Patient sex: M
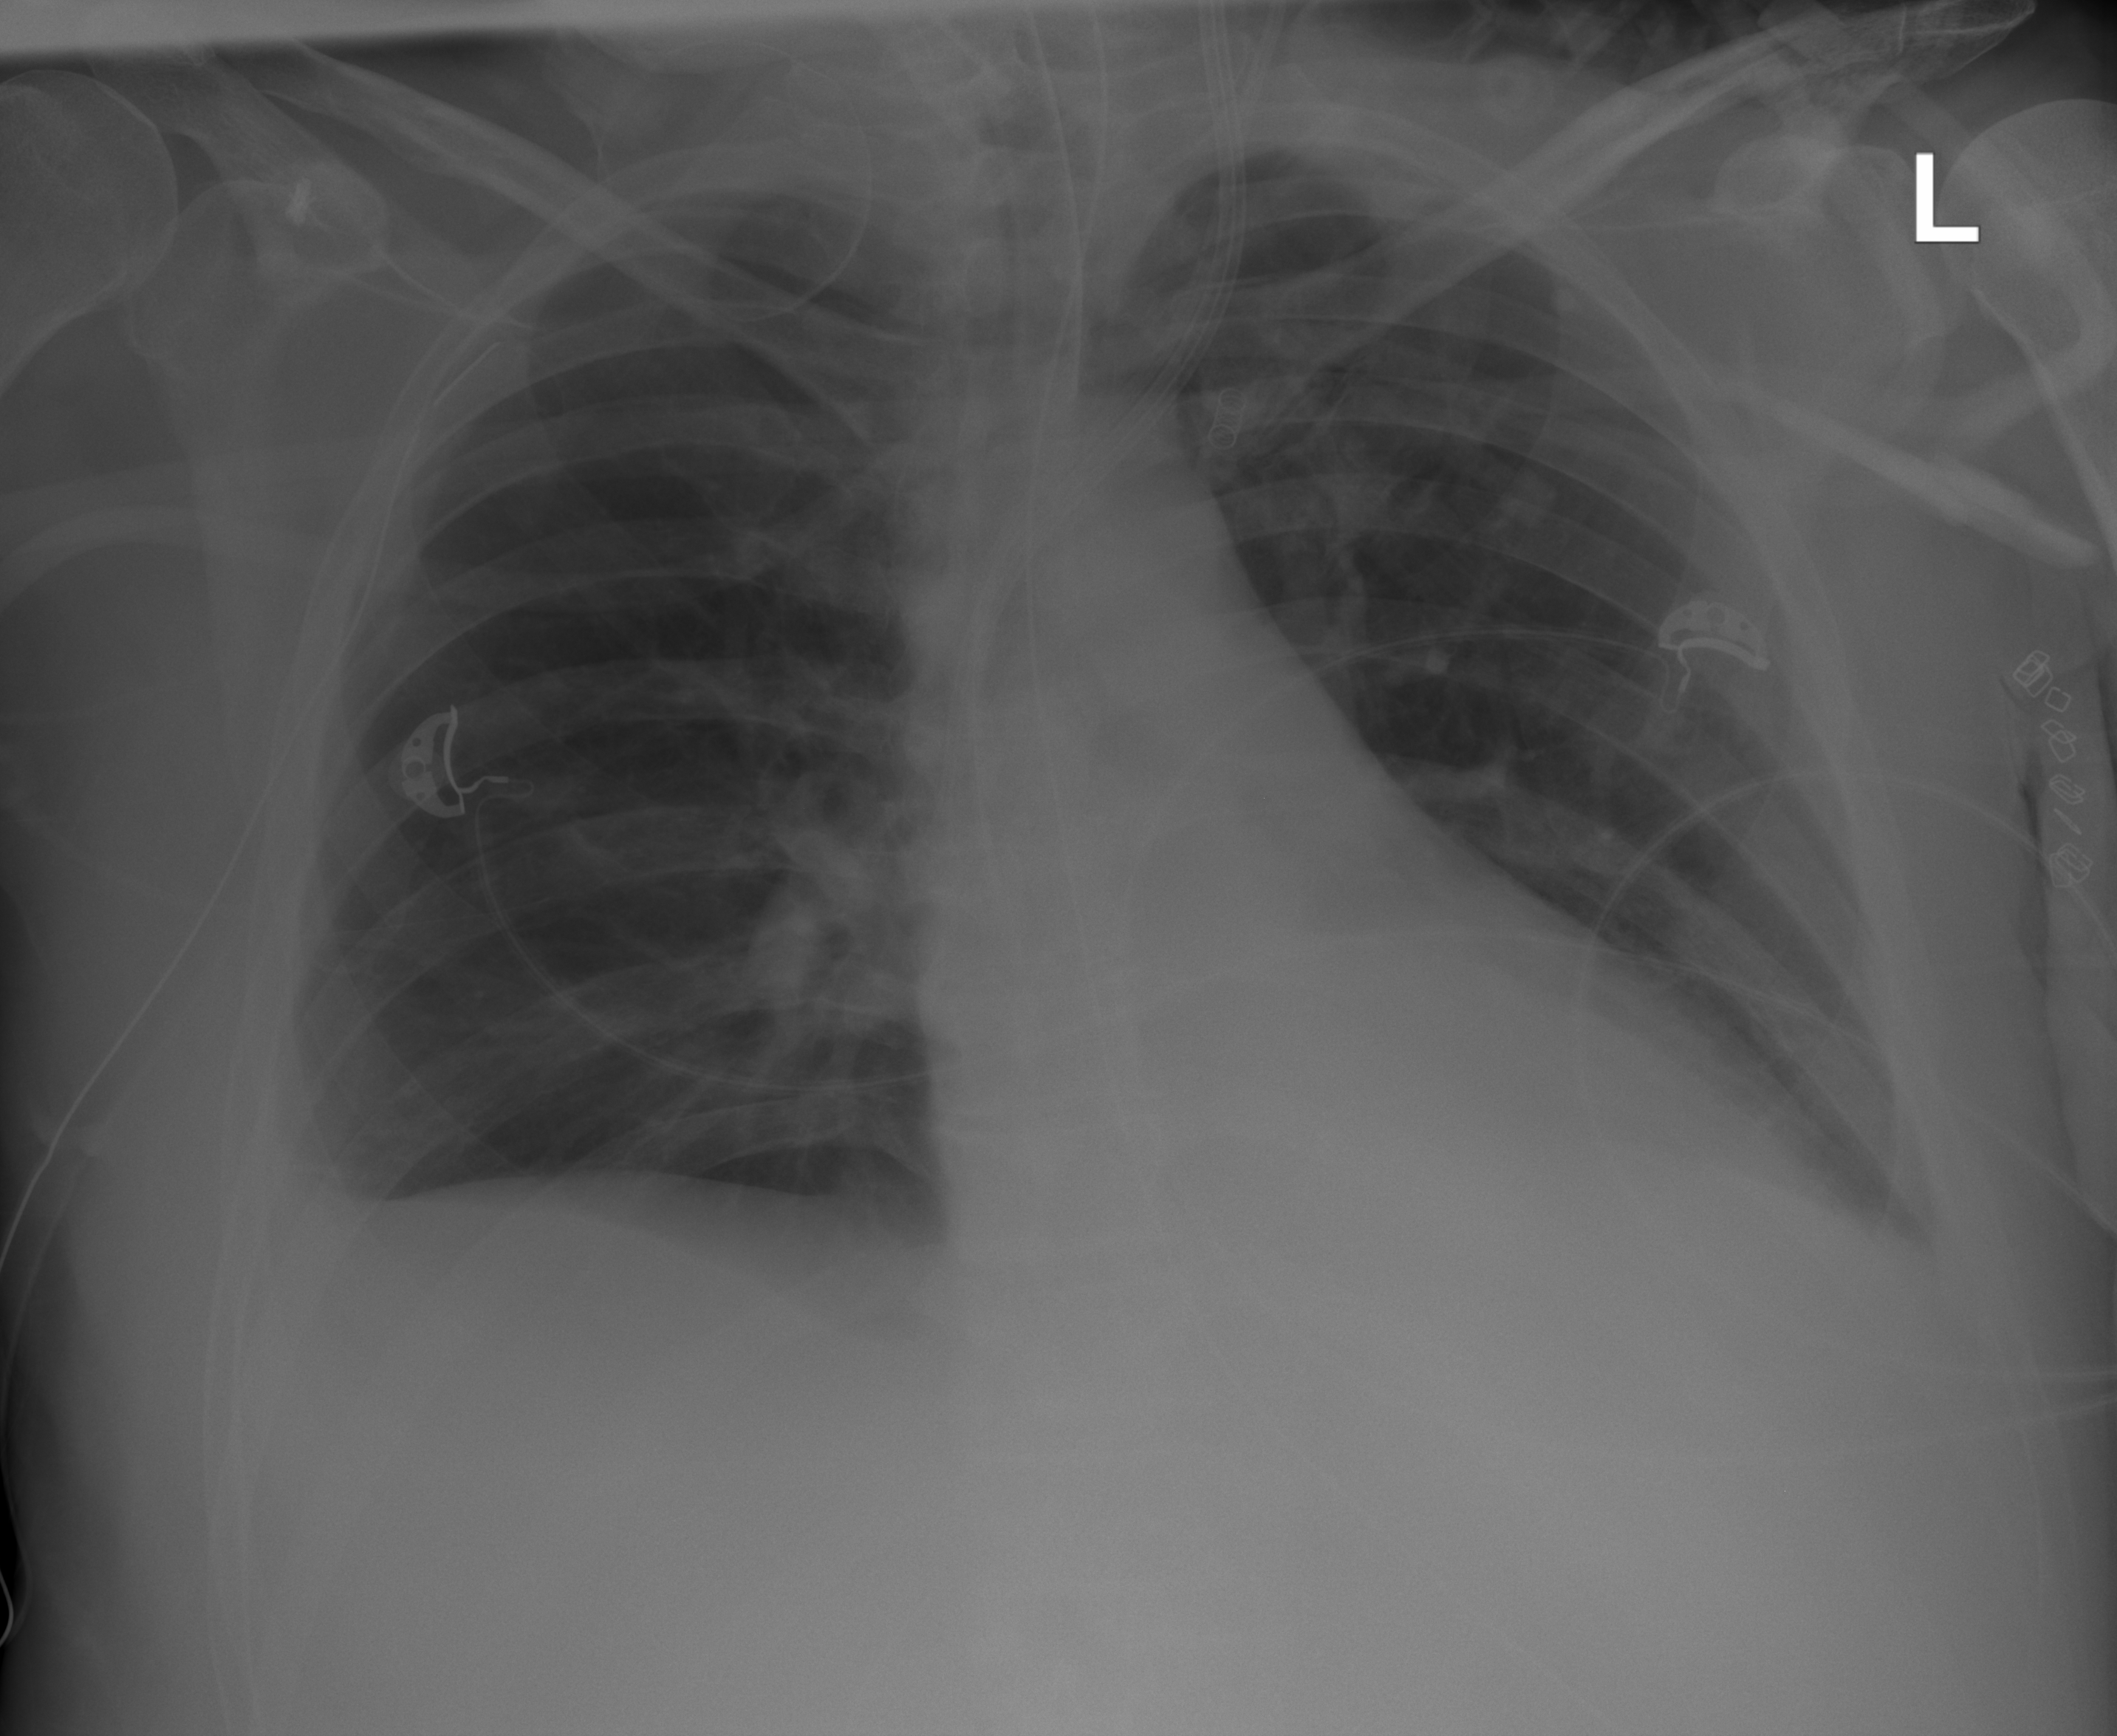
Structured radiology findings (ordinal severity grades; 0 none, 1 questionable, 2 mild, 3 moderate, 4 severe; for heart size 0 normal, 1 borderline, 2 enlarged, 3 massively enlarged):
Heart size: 2
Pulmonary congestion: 0
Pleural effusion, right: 2
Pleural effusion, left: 2
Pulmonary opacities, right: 0
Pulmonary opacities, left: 1
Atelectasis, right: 2
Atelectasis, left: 2